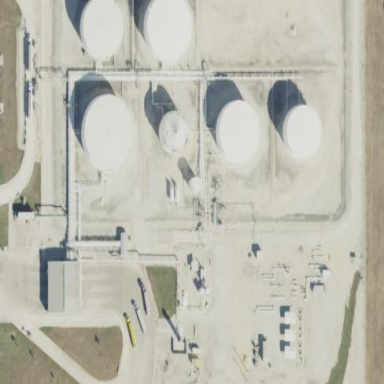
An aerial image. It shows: Industrial area designated as petroleum terminal.